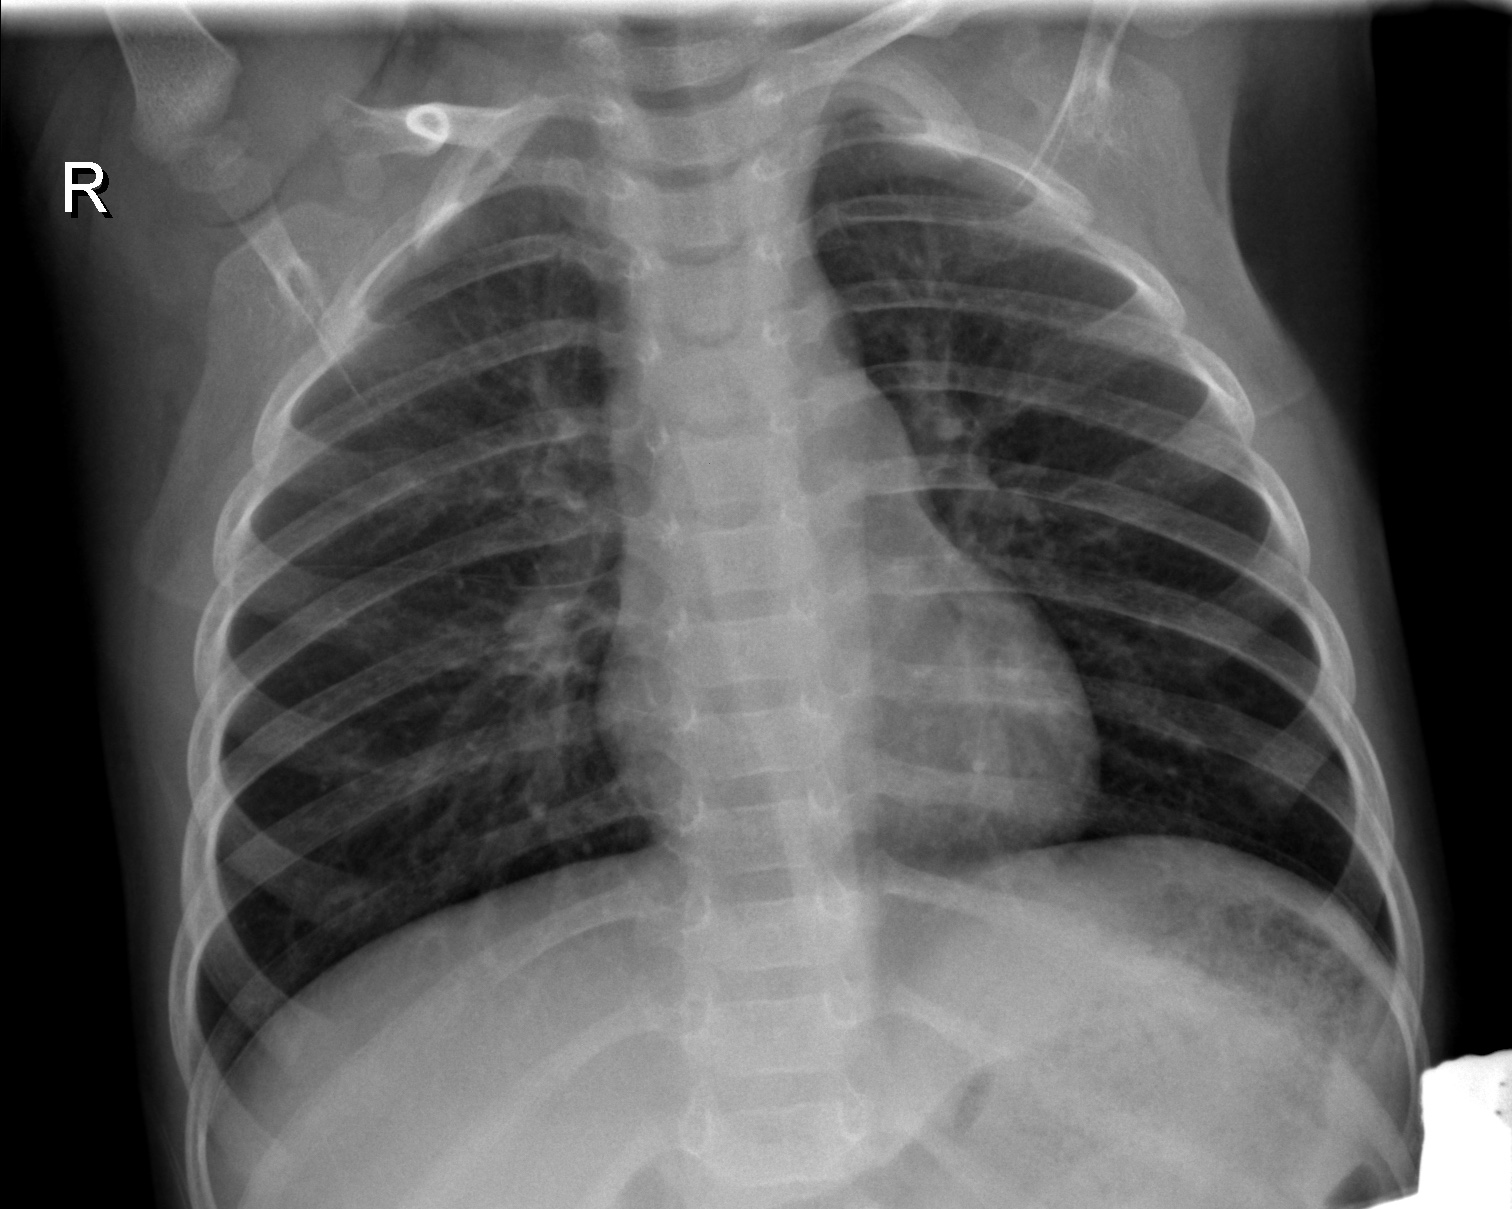
Diagnosis: NORMAL